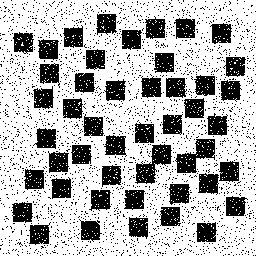
Squares: 48
Triangles: 0
Stars: 0
Total shapes: 48